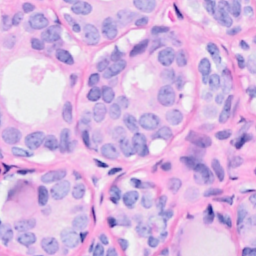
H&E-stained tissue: Breast